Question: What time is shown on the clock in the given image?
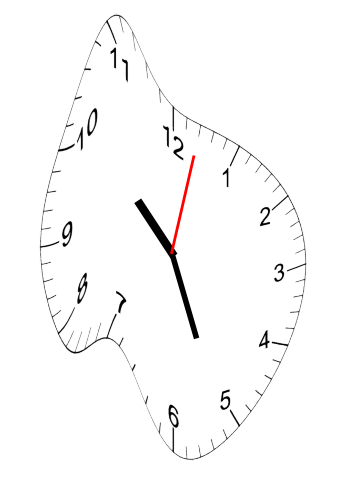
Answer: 10:26:02